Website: bh-photo
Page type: order-tracking
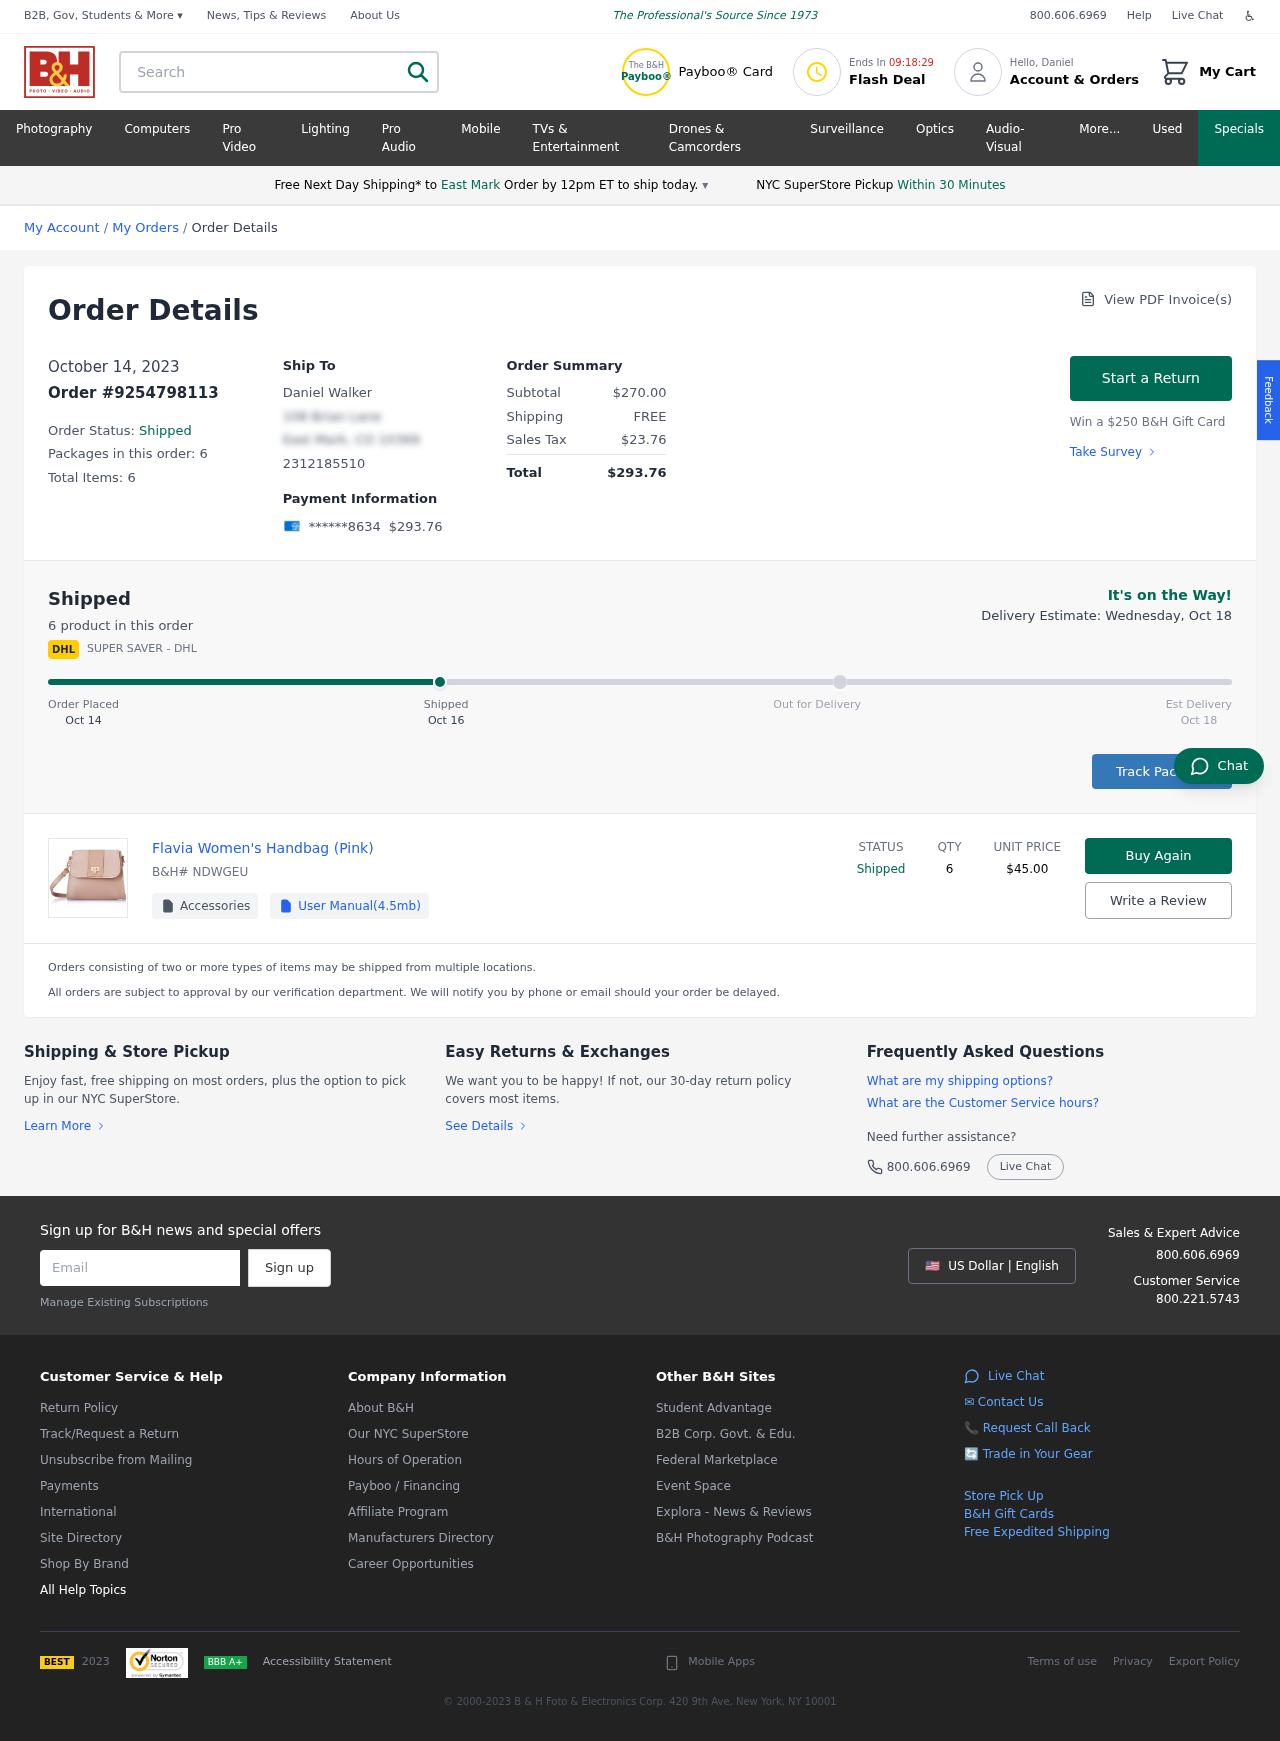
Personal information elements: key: PII_CARD_LAST4
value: ******8634
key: PII_CITY
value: East Mark
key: PII_EMAIL
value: daniel.walker@yahoo.com
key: PII_FIRSTNAME
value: Daniel
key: PII_FULLNAME
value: Daniel Walker
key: PII_PHONE
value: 2312185510
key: PII_STREET
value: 108 Brian Lane
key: PII_CITY_STATE_ZIP
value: East Mark, CO 10369
Product elements: key: PRODUCT1_NAME
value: Flavia Women's Handbag (Pink)
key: PRODUCT1_PRICE
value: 45
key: PRODUCT1_QUANTITY
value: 6
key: PRODUCT1_SKU
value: NDWGEU
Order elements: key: ORDER_DATE
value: Oct 14
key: ORDER_DATE
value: October 14, 2023
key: ORDER_ID
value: Order #9254798113
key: ORDER_NUM_PACKAGES
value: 6
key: ORDER_NUM_ITEMS
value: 6
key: ORDER_NUM_ITEMS
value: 6 product
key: ORDER_TOTAL
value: $293.76
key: ORDER_SUBTOTAL
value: $270.00
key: ORDER_SHIPPING_COST
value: FREE
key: ORDER_TAX
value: $23.76
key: ORDER_DELIVERY_DATE
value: Oct 18
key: ORDER_DELIVERY_DATE
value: Delivery Estimate: Wednesday, Oct 18
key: ORDER_SHIPPING_DATE
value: Oct 16
Search elements: key: HEADER_SEARCH
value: Search